Interaction volume radius: 5 \u00c5
Interaction volume height: 30 \u00c5
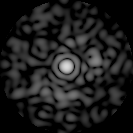
Disorder parameter: 0.8091